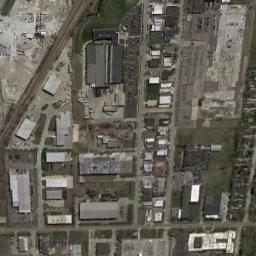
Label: industrial_area